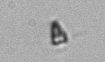
Label: Pyramimonas